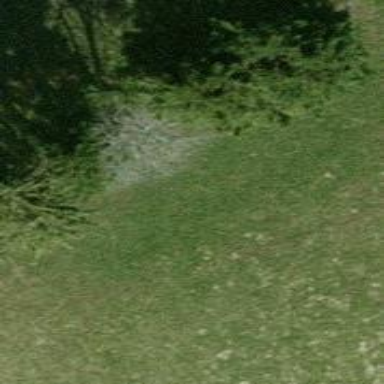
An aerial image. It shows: Single tag "natural: tree."